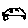
Label: car